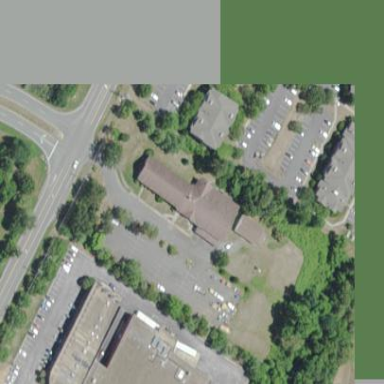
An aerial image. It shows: Building that serves as place of worship.